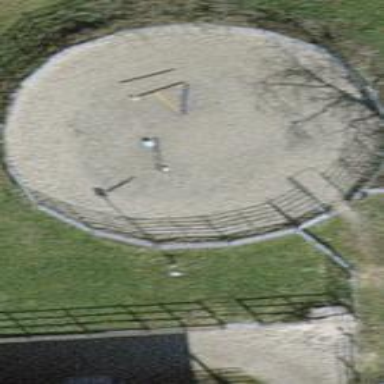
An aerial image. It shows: Equestrian pitch for leisure land sports.